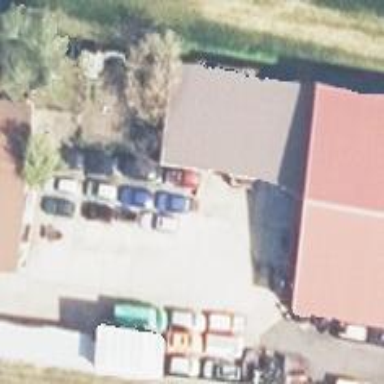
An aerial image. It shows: Car repair shop.